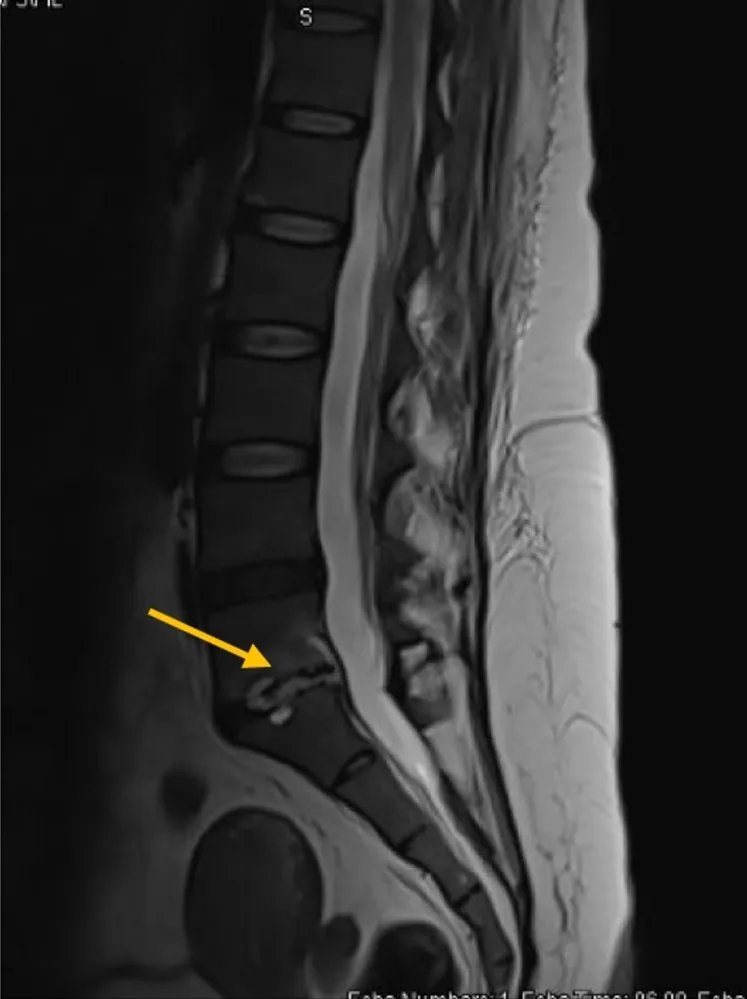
Repeated Lumbosacral MRI showing L5-S1 spondylodiscitis.
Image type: radiology (mri)